Question: I have a image where text/link is overlayed on top. My problem is that sometimes the text in the foreground will hide the link in the image in the background. I assume this is because the text box forms an invisible rectangle around the text, thus creating a region that appears it should belong to the image but is actually being covered by the text. I am wondering if it is possible that when I mouse over this region, I will be linking to my image link as oppose to my text link (see illustration).
<URL>

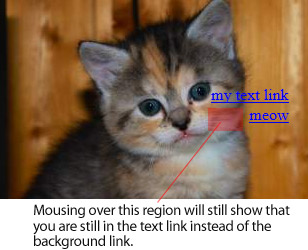
Answer: Try this, i.e. put your tag inside : <URL>
HTML:
'''
<div class="ad">
<span class="link middle right"><a href="#text" class="inline-link">my text link abcdefg<br>meow<br>meow<br>meow</a></span>
<a href="#background"><img src="http://www.placekitten.com/320/200"></a>
</div>
'''
CSS:
'''
.ad {
position: relative;
height: 200px;
width: 320px;
}
.link {
position: absolute;
padding: 20px;
pointer-events: none;
}
.inline-link {
pointer-events: all;
}
.top { top:0%; }
.middle { top:33%; }
.bottom { top:66%; }
.left { text-align:left; left:0%; }
.center { text-align:center; margin:0 auto; width:100%; }
.right { text-align:right; right:0%; }
'''